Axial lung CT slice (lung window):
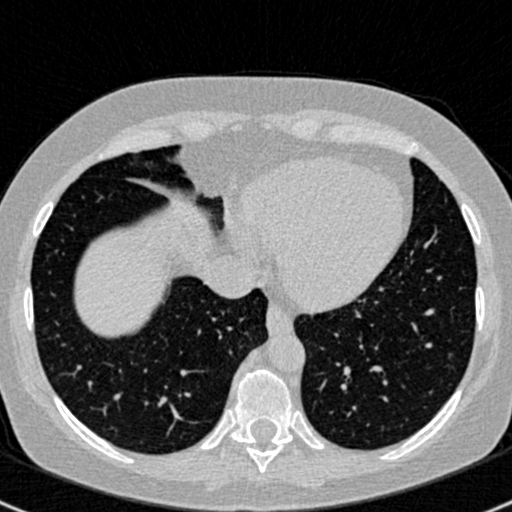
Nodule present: no